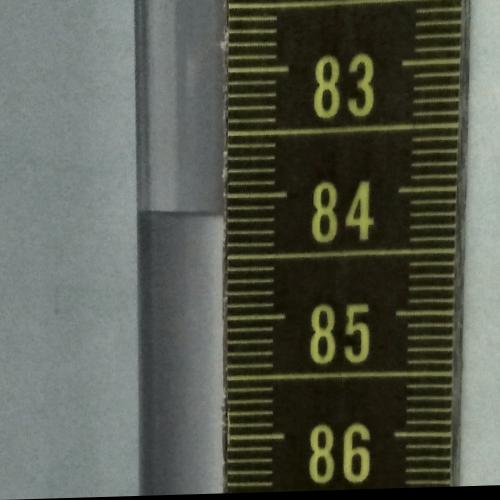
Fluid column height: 84.2 cm